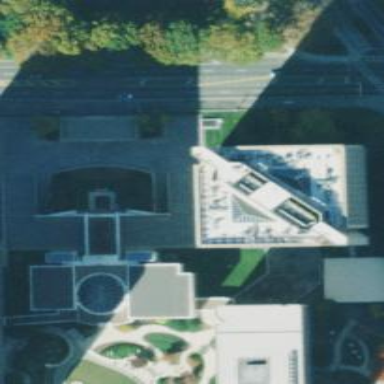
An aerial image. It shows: Building.